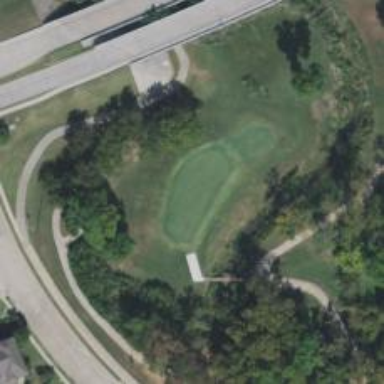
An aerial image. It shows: Golf hole.